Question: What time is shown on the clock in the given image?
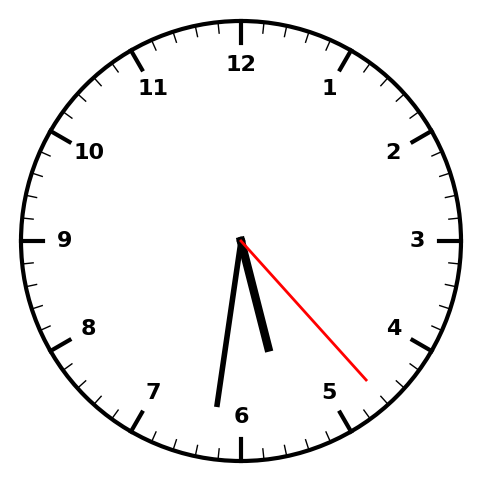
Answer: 05:31:23